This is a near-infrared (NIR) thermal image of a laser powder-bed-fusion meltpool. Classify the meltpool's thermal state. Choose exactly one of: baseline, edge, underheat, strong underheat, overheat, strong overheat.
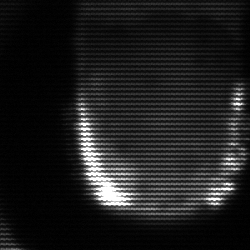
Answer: baseline